Field crop: maize
Growth stage: 2
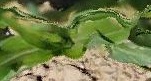
Species: maize